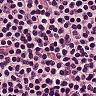
Metastatic tissue present: no